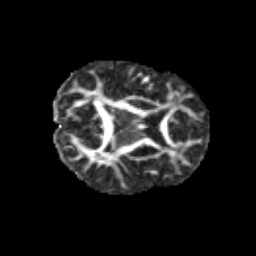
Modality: FA
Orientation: axial
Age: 12
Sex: male
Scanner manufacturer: siemens
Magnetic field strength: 3 T
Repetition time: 3.8 s
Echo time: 0.07 s